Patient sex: M
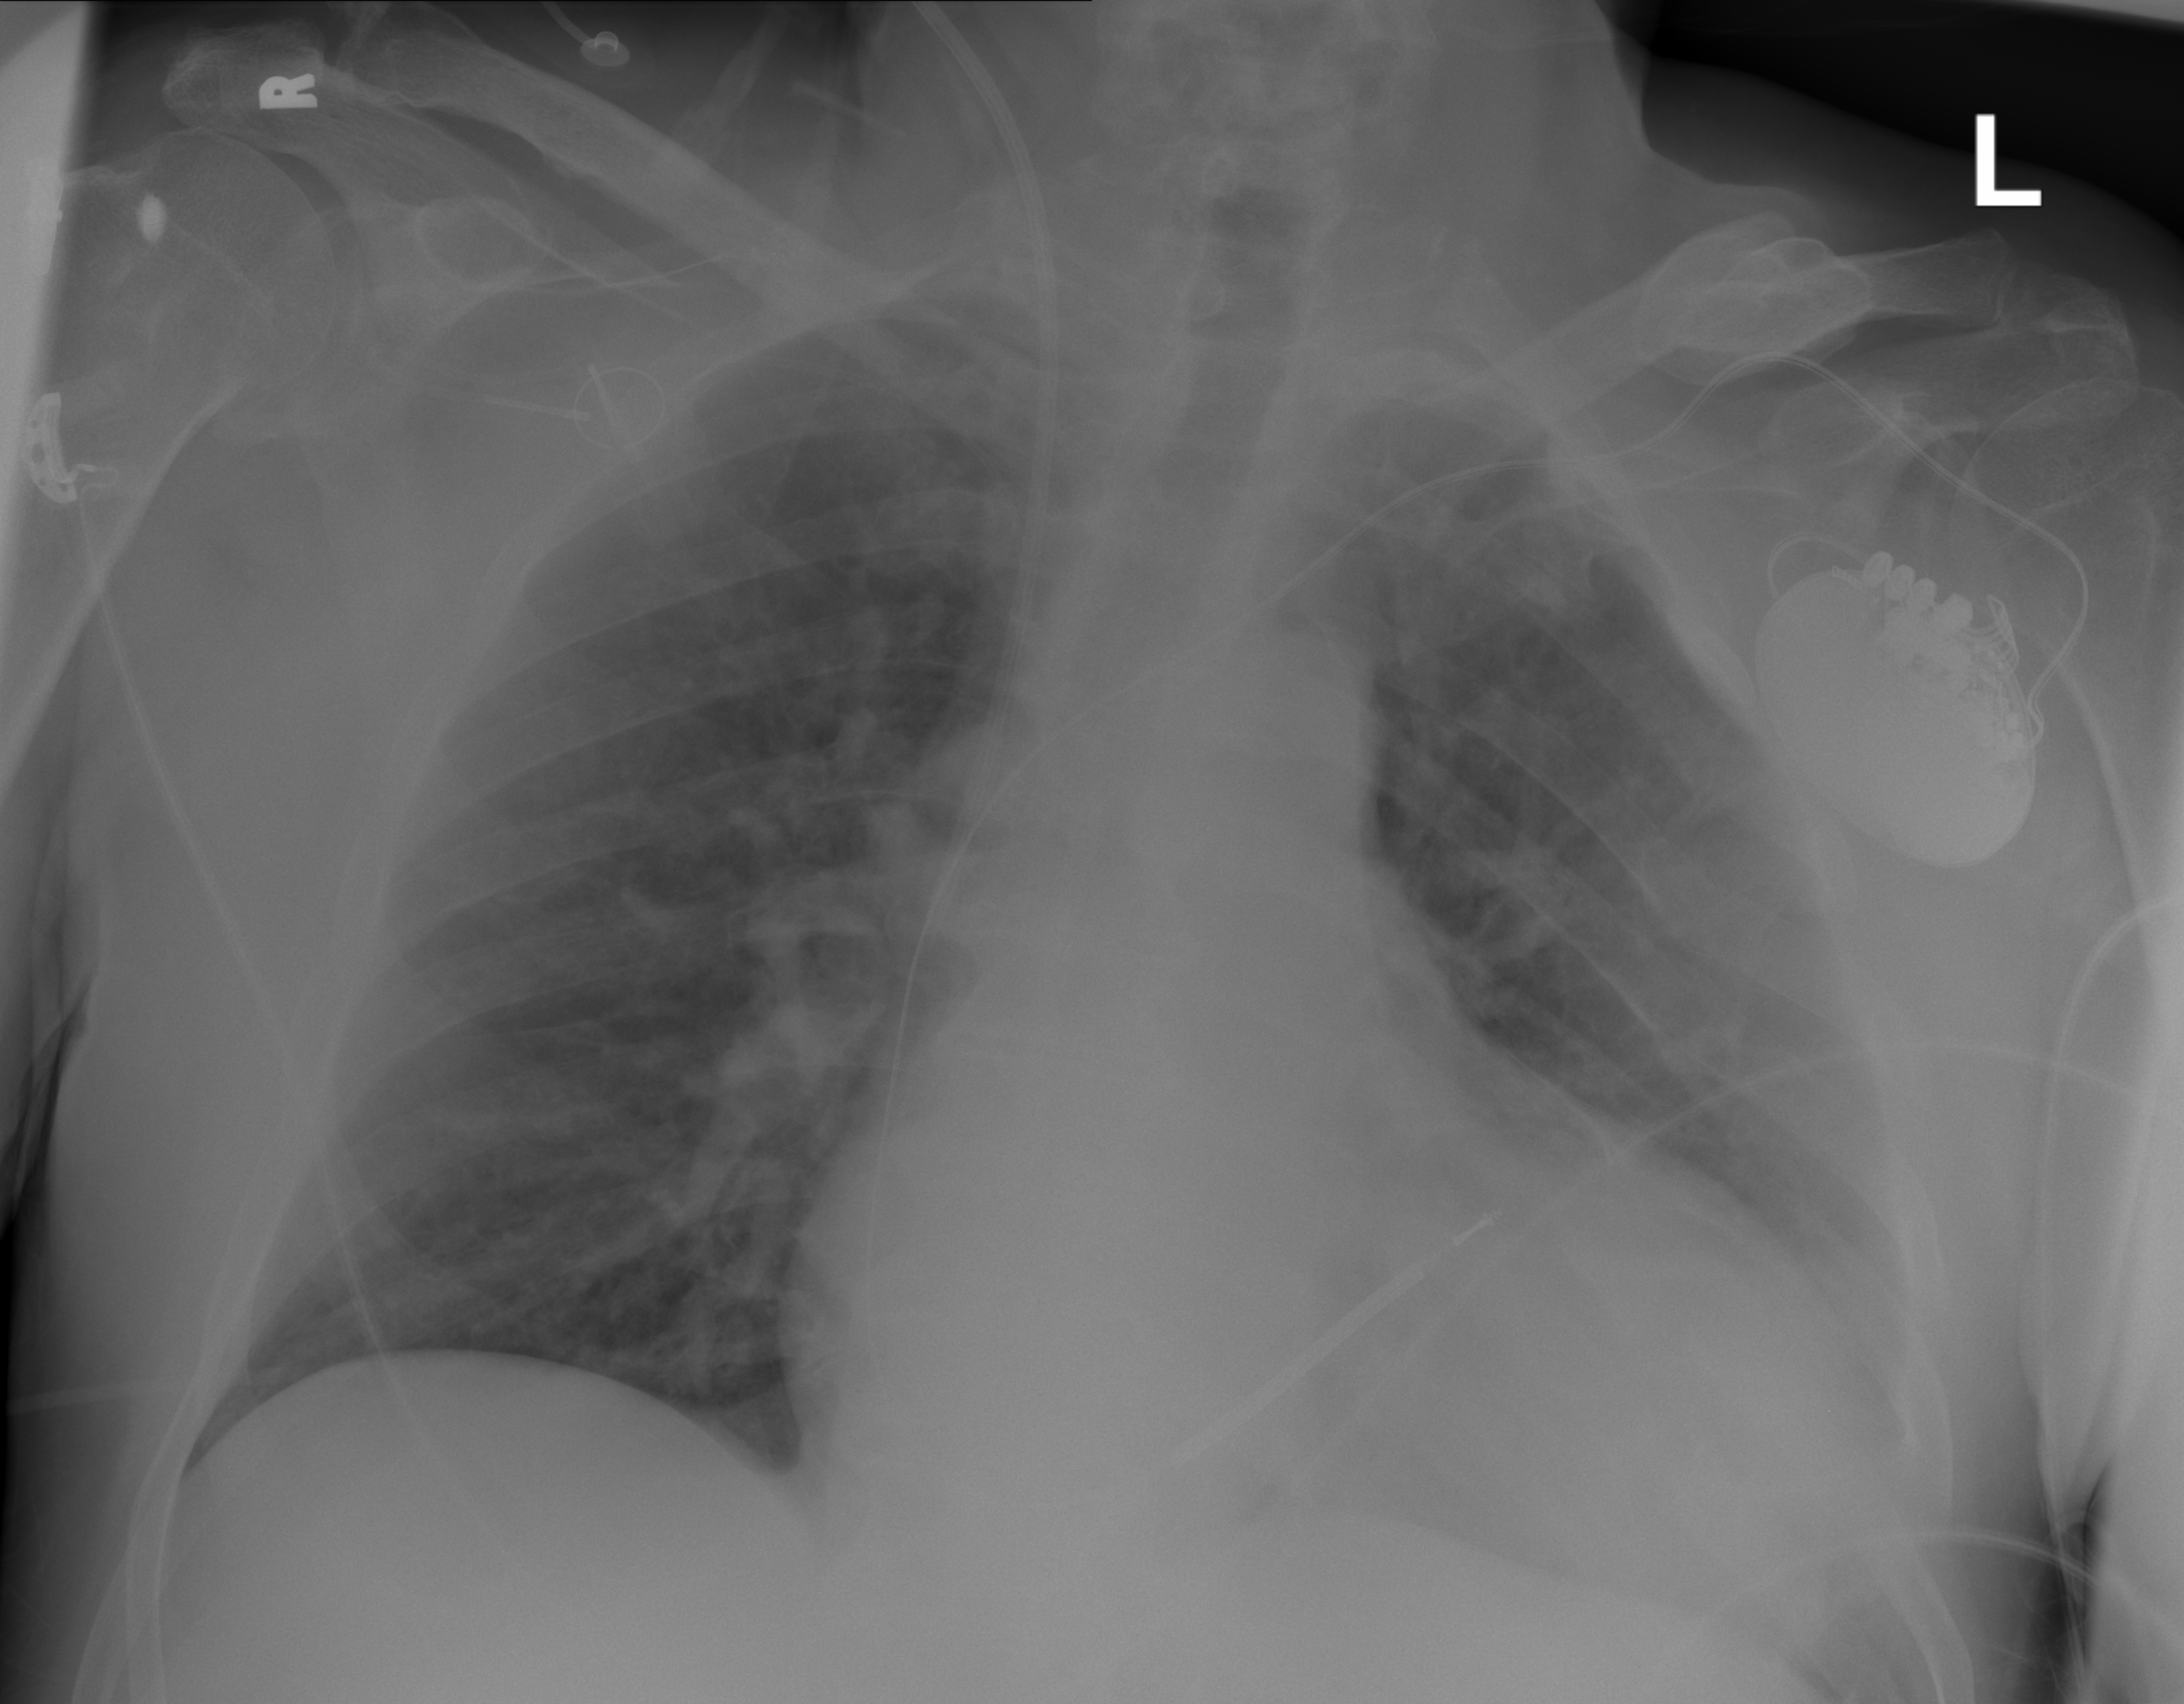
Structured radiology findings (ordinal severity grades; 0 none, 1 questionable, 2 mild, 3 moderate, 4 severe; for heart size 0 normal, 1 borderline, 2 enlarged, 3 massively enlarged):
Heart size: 2
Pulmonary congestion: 2
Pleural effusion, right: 0
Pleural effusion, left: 0
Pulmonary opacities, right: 0
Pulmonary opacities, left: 0
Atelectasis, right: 0
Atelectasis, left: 0